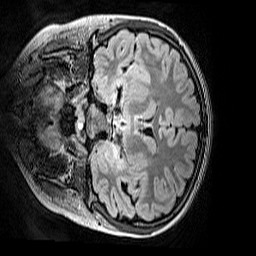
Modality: FLAIR
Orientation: coronal
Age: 9
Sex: female
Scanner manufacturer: siemens
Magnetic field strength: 3 T
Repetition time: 5 s
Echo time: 0.388 s